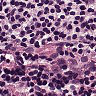
Metastatic tissue present: no